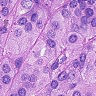
Metastatic tissue present: yes